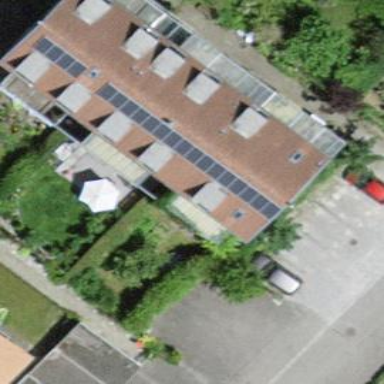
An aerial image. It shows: Simple and straightforward house.